Question: Here I want a . I was able to create it successfully but when one of the levels is selected, any previously expanded dropdown level should collapse. I used the sample code below.
'''
- (UITableViewCell *)tableView:(UITableView *)tableView cellForRowAtIndexPath:(NSIndexPath *)indexPath {
UITableViewCell *cell = (UITableViewCell *)[tableView dequeueReusableCellWithIdentifier:@"cellid"];
if (cell==nil){
cell = [[[UITableViewCell alloc] initWithStyle:UITableViewCellStyleDefault reuseIdentifier:@"cellid"] autorelease];
}
[cell setSelectionStyle:UITableViewCellSelectionStyleNone];
[cell.textLabel setText:[[arrtable objectAtIndex:indexPath.row] objectForKey:@"name"]];
[cell setIndentationLevel:[[[arrtable objectAtIndex:indexPath.row] objectForKey:@"level"] intValue]];
return cell;
}
'''
When did select the row
'''
- (void)tableView:(UITableView *)tableView didSelectRowAtIndexPath:(NSIndexPath *)indexPath {
NSLog(@"arrtable :%@",arrtable);
NSDictionary *d=[arrtable objectAtIndex:indexPath.row];
NSLog(@"d%@",d);
if([d valueForKey:@"objects"]) {
NSArray *ar=[d valueForKey:@"objects"];
BOOL isAlreadyInserted=NO;
for(NSDictionary *dInner in ar ){
NSInteger index=[arrtable indexOfObjectIdenticalTo:dInner];
isAlreadyInserted=(index>0 && index!=NSIntegerMax);
if(isAlreadyInserted) break;
}
if(isAlreadyInserted) {
[self miniMizeThisRows:ar];
} else {
NSUInteger count=indexPath.row+1;
NSMutableArray *arCells=[NSMutableArray array];
for(NSDictionary *dInner in ar ) {
[arCells addObject:[NSIndexPath indexPathForRow:count inSection:0]];
[arrtable insertObject:dInner atIndex:count++];
}
[tableView insertRowsAtIndexPaths:arCells withRowAnimation:UITableViewRowAnimationLeft];
}
}
}
- (void)miniMizeThisRows:(NSArray*)ar{
for(NSDictionary *dInner in ar ) {
NSUInteger indexToRemove=[arrtable indexOfObjectIdenticalTo:dInner];
NSArray *arInner=[dInner valueForKey:@"objects"];
if(arInner && [arInner count]>0){
[self miniMizeThisRows:arInner];
}
if([arrtable indexOfObjectIdenticalTo:dInner]!=NSNotFound) {
[arrtable removeObjectIdenticalTo:dInner];
[testtable deleteRowsAtIndexPaths:[NSArray arrayWithObject:
[NSIndexPath indexPathForRow:indexToRemove inSection:0]
]
withRowAnimation:UITableViewRowAnimationRight];
}
}
}
'''
Here I have a sample Image:

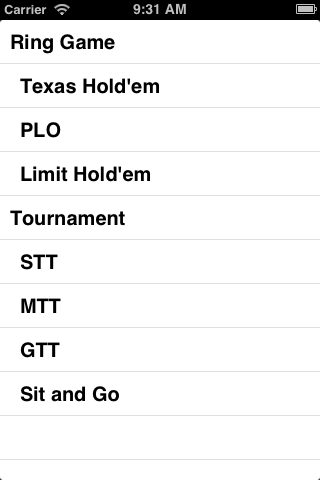
Answer: Well All i can do to provide You a link from there you can download that sample code which i hope so will help you in accomplishing this task <URL>.
<URL>
<URL>
<URL>
<URL>